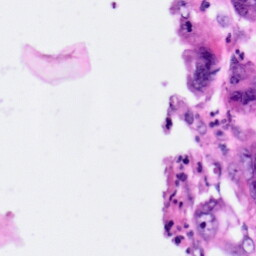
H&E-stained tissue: Pancreatic